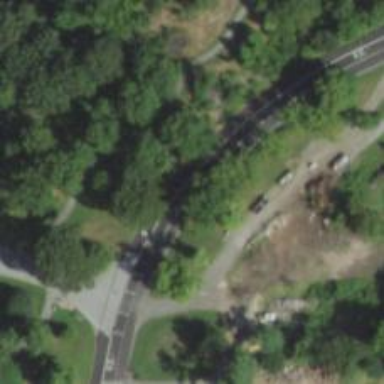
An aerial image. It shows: Asphalt service road with cycle track.